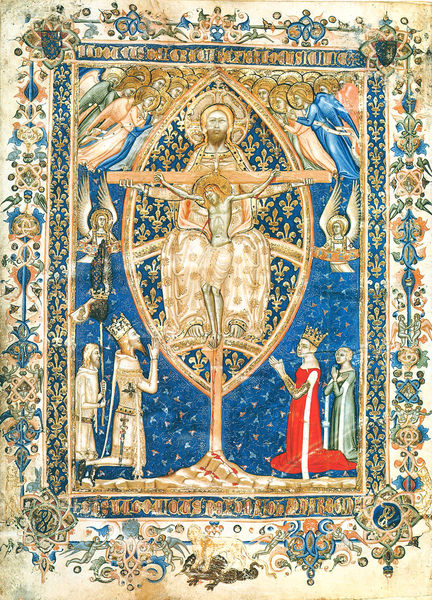
Titel: Die Statuten vom Orden des Heiligen Geistes des Ludwig von Tarent. Paris, Bibliothèque Nationale de France, MS. FR. 4274
Künstler: Christoforo Orimina
Institution: Paris, Bibliothèque Nationale
Schlagwörter: blau, gott, mann, weiß, frau, männer, rot, bart, gold, krone, engel, könig, kreuz, wappen, jesus, teufel, löwe, fresko, lilien, kronen, mandorla